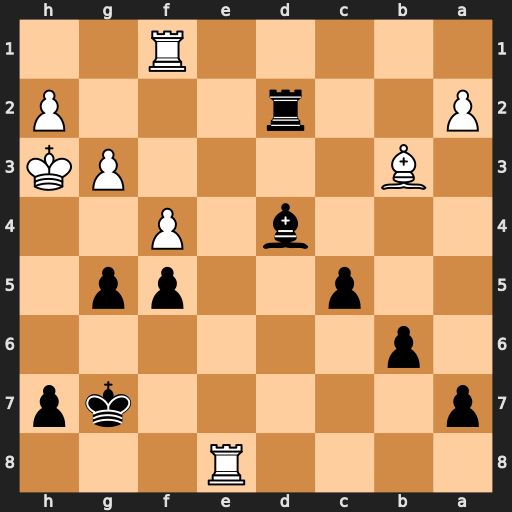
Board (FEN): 4R3/p5kp/1p6/2p2pp1/3b1P2/1B4PK/P2r3P/5R2
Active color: b
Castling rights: -
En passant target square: -
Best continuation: g4+ Kh4 Bf6+ Kh5 Rxh2#